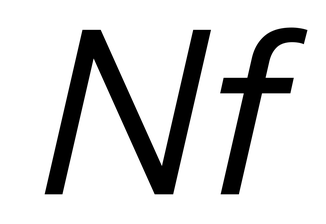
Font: InstrumentSans-Italic_Italic